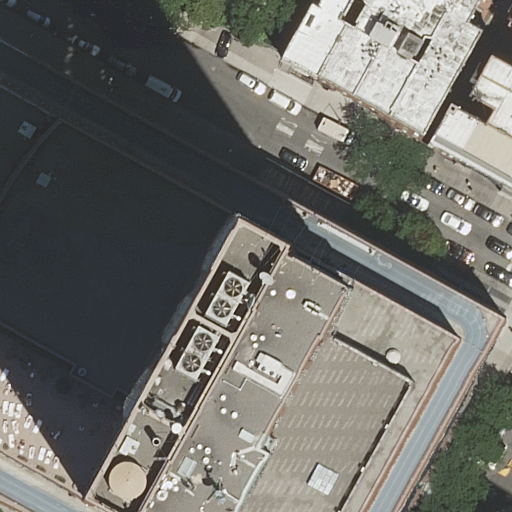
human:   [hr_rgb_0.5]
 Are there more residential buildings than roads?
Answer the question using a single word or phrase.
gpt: yes

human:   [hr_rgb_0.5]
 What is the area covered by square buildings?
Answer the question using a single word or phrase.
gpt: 0m2

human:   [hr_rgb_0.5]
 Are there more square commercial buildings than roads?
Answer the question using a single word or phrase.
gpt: no

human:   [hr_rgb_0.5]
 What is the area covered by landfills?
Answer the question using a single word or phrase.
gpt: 0m2

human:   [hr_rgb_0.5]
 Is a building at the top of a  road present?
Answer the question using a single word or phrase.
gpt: yes

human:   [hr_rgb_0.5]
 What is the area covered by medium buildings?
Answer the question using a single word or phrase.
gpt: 393m2

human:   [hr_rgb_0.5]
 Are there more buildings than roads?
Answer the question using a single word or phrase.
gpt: yes

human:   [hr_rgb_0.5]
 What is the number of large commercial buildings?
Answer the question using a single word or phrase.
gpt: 0

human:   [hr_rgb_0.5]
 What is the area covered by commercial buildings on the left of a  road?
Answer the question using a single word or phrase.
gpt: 0m2

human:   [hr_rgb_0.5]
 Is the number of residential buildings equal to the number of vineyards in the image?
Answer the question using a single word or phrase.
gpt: no

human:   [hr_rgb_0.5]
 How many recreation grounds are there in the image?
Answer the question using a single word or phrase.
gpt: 0

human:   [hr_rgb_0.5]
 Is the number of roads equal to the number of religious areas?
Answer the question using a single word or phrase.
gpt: no

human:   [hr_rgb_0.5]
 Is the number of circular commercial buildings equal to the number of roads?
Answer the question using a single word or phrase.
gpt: no

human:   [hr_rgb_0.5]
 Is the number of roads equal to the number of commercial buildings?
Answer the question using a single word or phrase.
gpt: no

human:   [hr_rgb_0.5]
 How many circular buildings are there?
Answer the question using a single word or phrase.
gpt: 0

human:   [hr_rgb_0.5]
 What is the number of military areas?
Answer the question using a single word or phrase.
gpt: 0

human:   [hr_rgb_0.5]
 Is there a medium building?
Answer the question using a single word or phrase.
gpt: yes

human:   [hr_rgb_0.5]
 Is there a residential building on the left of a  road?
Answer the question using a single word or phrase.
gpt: yes

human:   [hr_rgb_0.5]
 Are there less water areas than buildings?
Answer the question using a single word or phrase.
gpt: yes

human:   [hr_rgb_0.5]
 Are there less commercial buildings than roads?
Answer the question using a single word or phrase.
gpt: yes

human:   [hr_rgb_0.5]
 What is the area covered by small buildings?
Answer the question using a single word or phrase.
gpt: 80m2

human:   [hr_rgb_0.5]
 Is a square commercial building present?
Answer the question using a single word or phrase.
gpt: no

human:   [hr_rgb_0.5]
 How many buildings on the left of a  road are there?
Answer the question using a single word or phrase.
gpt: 3

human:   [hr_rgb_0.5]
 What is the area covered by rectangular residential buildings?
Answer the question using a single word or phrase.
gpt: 6733m2

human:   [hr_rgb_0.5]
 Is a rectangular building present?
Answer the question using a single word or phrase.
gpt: yes

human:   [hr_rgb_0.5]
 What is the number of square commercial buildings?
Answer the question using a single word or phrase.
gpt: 0

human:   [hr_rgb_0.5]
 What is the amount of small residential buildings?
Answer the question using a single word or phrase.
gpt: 2

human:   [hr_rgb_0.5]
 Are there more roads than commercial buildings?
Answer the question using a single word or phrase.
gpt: yes

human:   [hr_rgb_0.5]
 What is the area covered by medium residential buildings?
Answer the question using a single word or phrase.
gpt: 393m2

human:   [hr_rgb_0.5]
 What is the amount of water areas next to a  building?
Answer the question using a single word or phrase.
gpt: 0

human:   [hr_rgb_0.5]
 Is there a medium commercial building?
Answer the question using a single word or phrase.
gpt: no

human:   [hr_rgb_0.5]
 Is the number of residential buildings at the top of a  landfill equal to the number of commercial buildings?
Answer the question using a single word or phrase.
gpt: yes

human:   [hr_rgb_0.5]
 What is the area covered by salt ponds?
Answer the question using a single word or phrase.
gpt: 0m2

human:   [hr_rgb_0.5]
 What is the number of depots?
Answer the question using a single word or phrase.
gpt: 0

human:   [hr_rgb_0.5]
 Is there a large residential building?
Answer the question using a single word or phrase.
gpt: yes

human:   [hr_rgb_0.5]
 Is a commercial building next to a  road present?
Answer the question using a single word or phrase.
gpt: no